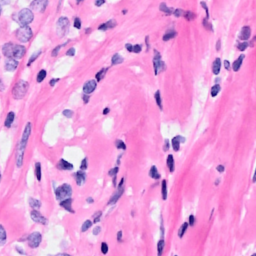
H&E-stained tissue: Breast